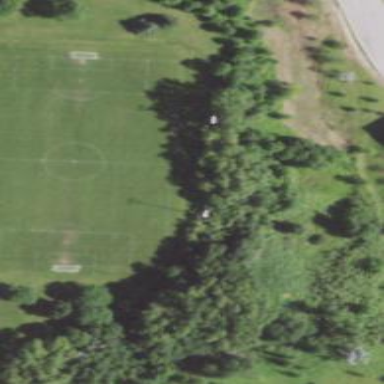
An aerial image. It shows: Soccer pitch for leisureland activities.